Question: I have a java script code that when i click submit button it will add list in my List items. but i want my list to have and "X" button or specifically "x" for deleting purpose. my code goes like this :
'''
const closeBtn = document.createElement('button');
closeBtn.className = "closeBtn";
closeBtn.type = "button";
closeBtn.textContent = "x";
'''
But instead of getting the X button i want, i get a button like this:

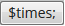
Answer: First use 'x' and not '$times;'.
Second, use '.innerHTML' and not 'textContent'.
'''
const closeBtn = document.createElement('button');
closeBtn.className = "closeBtn";
closeBtn.type = "button";
closeBtn.innerHTML = "x" //String.fromCharCode("x");
document.querySelector('.content').append(closeBtn)
'''
'''
.closeBtn{
font-size: 20px;
}
'''
'''
<div class="content"></div>
'''
CSS Way:
You can find the Unicode for the character and use it with css. This is better as CSS is lighter compared to JS
'''
.closeBtn{
font-size: 20px;
}
.closeBtn::before {
content: "15";
}
'''
'''
<div class="content">
<button class='closeBtn'></button>
</div>
'''
### Reference:
- <URL>